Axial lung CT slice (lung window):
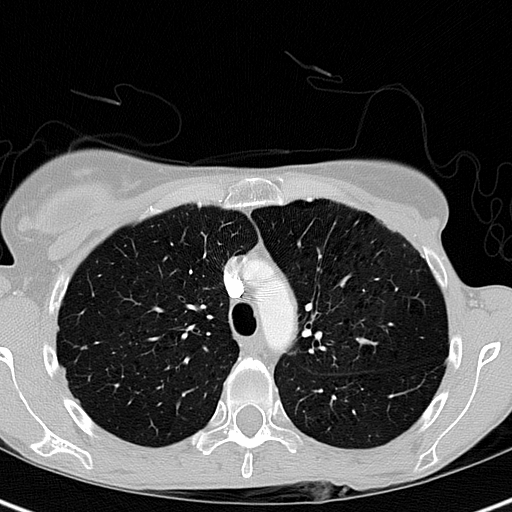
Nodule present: no